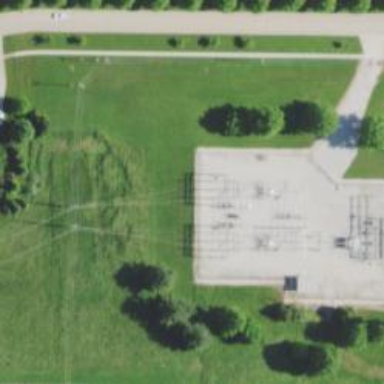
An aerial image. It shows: Switch used for power control.